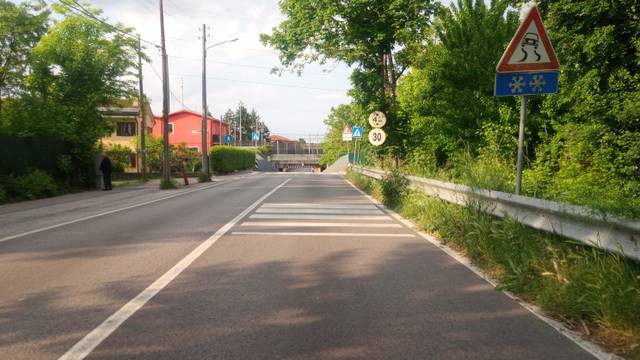
Region: Italy
Coordinates: 45.421, 11.909